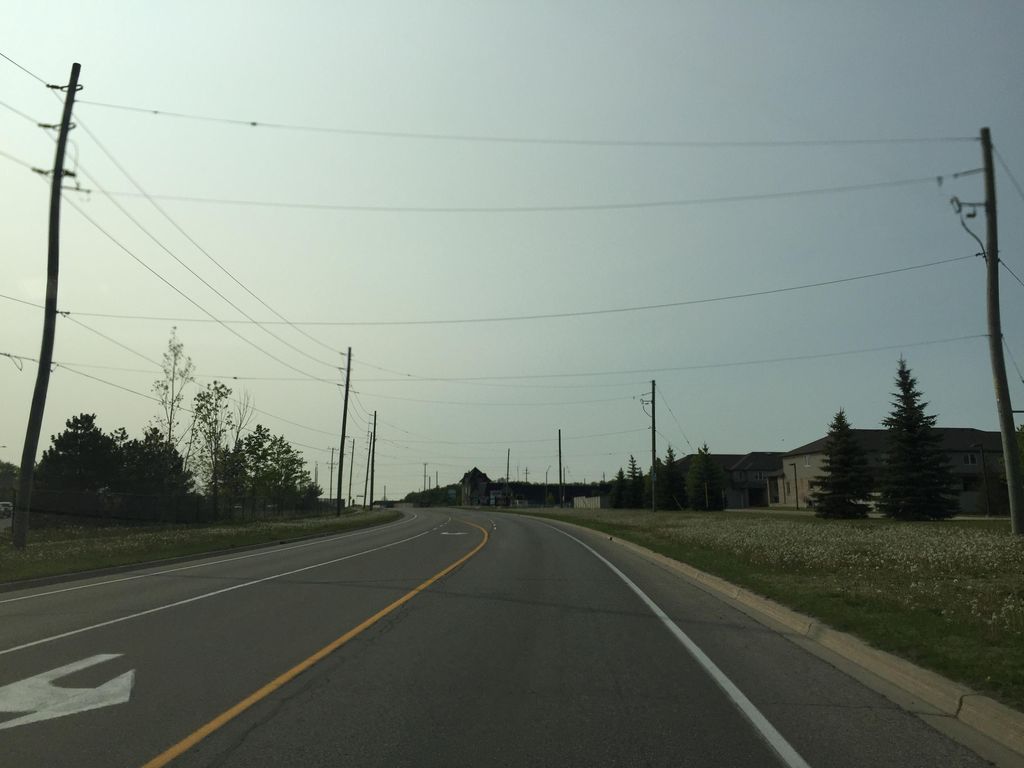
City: kitchener-waterloo